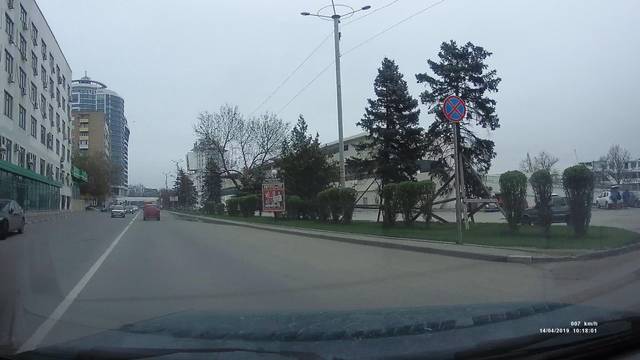
Region: Russia
Coordinates: 47.213, 39.7079